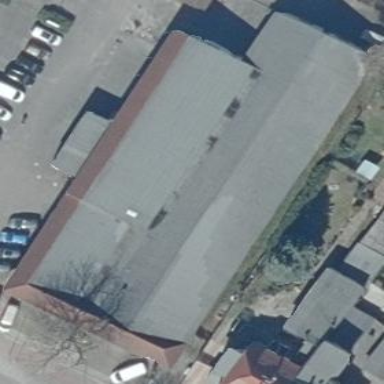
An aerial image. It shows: Commercial building with car shop.